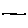
Label: line